Current action and preconditions to check: trajectory_clear

Your task: For each precondition in the list above, predict whether it will hold at this action.

Consider the current scene as observed from the mobile robot's camera, and analyze the predicted future states of all dynamic agents (e.g., people, animals, vehicles, or any moving entities) within the NEXT SECOND.

IMPORTANT: Only answer "very likely" if you are absolutely certain—based on strong, clear evidence—that a dynamic agent will violate the precondition in the predicted future state. Do NOT answer "very likely" for unlikely, ambiguous, or low-probability risks.

Ask yourself for each precondition: Is there a high probability, with clear and convincing evidence, that the predicted future states of any dynamic agent will interfere with the predicted future state of the currently executing action within the NEXT SECOND, causing that precondition to fail?

Assess the risk level based on these predictions. Use "likely" or "very likely" if motions create a clear risk of interference.

Use "neutral" or "improbable" if agents are nearby but their predicted paths are clearly diverging or non-conflicting.

Failure Risk Categories: "very improbable", "improbable", "neutral", "likely", "very likely"

Answer Format: Output ONLY the probability_of_failure value from these categories: "very improbable", "improbable", "neutral", "likely", "very likely"

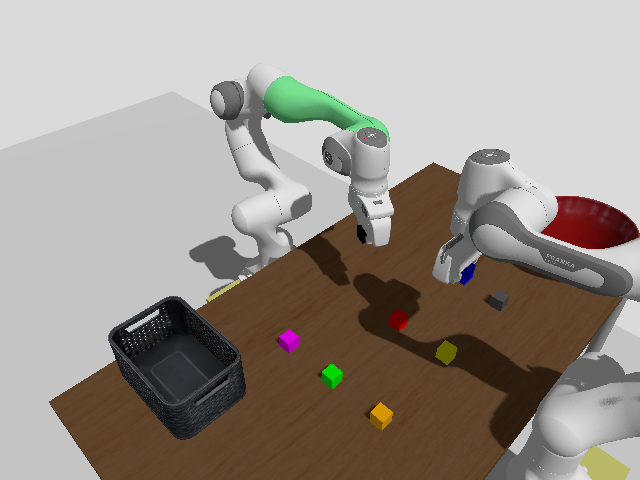

Answer: improbable